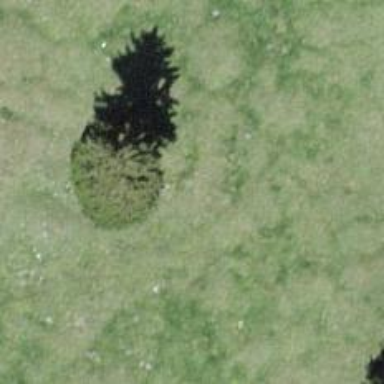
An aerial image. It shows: Needle-leaved tree in natural setting.